Question: I'm trying to combine multiple members from a single hierarchy, though this leads to the following error:
'''
Query (11, 3) The Jr-Kw-Mnd-Dag hierarchy is used more than once in the Crossjoin function.
'''
This is a basic version of the Query I'm using:
'''
SELECT
NON EMPTY {
[Measures].[Amount]
} ON COLUMNS
, NON EMPTY {
[Realisatiedatum].[Jr-Kw-Mnd-Dag].[Jaar]
* [Realisatiedatum].[Jr-Kw-Mnd-Dag].[Maand])
} ON ROWS
FROM
[Cube]
'''
'Jaar' equals year in English, 'Maand' equals month in English. This is what I'm trying to accomplish:
'''
...
november 2013
december 2013
januari 2014
februari 2014
...
'''
Last but not least, the hierarchy:

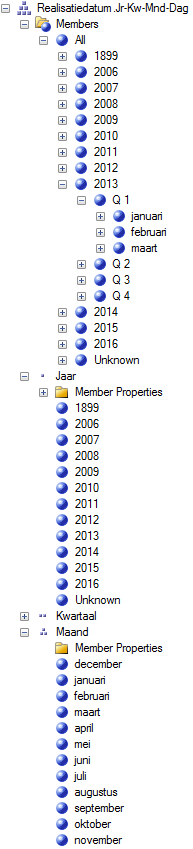
Answer: I would normally create several hierarchies within the Date dimension, such as Calendar, Financial and others that contain just financial year, calendar year, quarters etc.
If you have another hierarchy that contains the month, you could crossjoin with the year of the hierarchy you are using at the moment; then you won't be using the same hierarchy twice in the crossjoin function.
E.g.
'''
, NON EMPTY {
( [Date Dimension].[Financial].[Financial Year]
* [Date Dimension].[Calendar].[Month] ) }
'''